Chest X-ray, PA view. Patient: 66 years old, sex M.
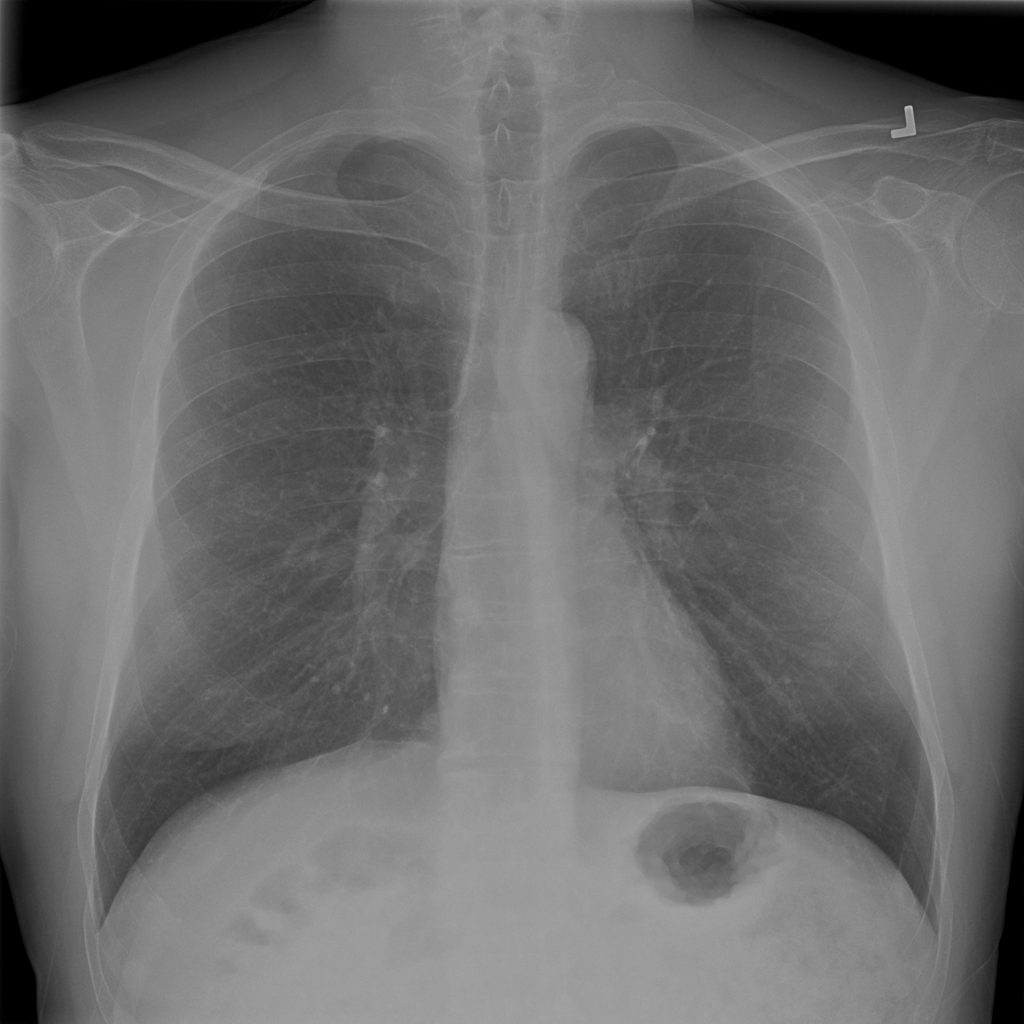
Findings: No Finding